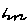
Label: zigzag